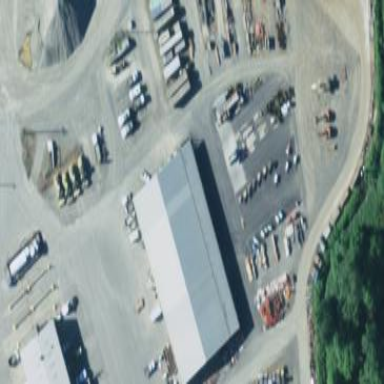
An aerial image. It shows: Warehouse building.